Question: I am trying to write a menu whose subitems vanish when the page is loaded.
If you need full HTML, I will copy it, however it just consists of a bunch of DIVs, the items under the headers have a class of 'subitems'.
I have managed to do what I need via:
'''
$(document).ready(
$(".subitems").hide()
);
'''
However, in Chrome, despite it working fine, I get the following error in the console:

(Using picture as I can't copy the formatting well)
When I remove the above code, the error goes. I guess I have done something wrong, but I can't see it and so far it works in every browser I have tested.
Any suggestions on either:
1. Have I done something wrong?
2. Is there a better way to achieve what I want?
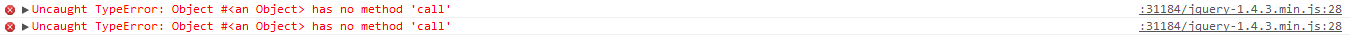
Answer: You're missing the anonymous function('function() { }') wrapper, like this:
'''
$(document).ready(function() {
$(".subitems").hide();
});
'''
It's trying to do '$(".subitems").hide().call()' under the covers when it executes the 'ready' handlers...but this isn't a function. Instead, it's executing (not on 'document.ready') and throwing an error when 'document.ready' tries to run the of '.hide()'.
Just to note, there's a shorter form of the above as well:
'''
$(function() {
$(".subitems").hide();
});
'''